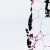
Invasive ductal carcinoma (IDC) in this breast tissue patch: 0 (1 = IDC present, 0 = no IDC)